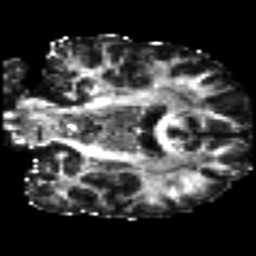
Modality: FA
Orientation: coronal
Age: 24
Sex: male
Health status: ill
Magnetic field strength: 3 T
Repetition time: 8.4 s
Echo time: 0.0926 s